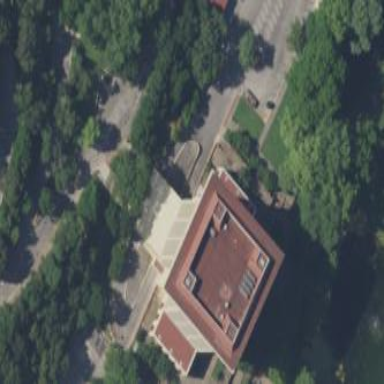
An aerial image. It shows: View of university building.